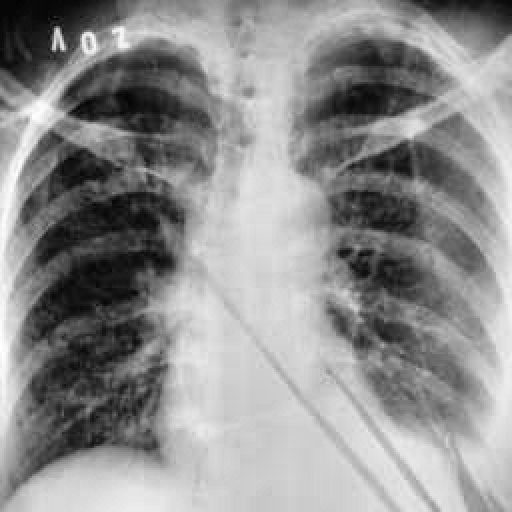
Finding: TUBERCULOSIS